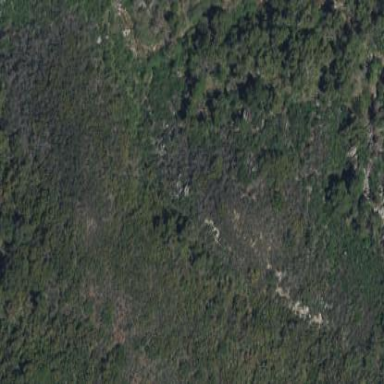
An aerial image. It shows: Lush woodland area covered with trees.